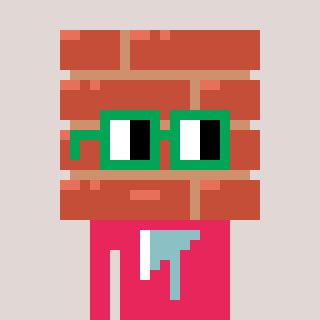
a pixel art character with square green glasses, a wall-shaped head and a redpinkish-colored body on a warm background